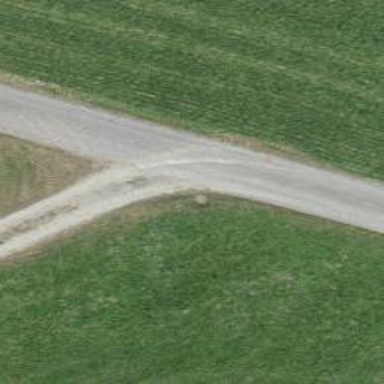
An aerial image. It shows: Unpaved track road.